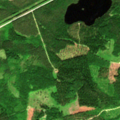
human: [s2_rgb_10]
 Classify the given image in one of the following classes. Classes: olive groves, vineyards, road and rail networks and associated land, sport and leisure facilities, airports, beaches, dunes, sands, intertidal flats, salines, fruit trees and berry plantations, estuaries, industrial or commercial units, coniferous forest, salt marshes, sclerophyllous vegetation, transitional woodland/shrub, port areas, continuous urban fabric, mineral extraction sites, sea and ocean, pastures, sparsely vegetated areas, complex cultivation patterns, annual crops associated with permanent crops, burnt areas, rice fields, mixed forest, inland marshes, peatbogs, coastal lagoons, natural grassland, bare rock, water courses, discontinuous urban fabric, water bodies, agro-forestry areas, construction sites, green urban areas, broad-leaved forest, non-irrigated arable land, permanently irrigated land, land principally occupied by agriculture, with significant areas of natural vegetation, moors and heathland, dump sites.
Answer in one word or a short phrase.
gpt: coniferous forest, mixed forest, transitional woodland/shrub